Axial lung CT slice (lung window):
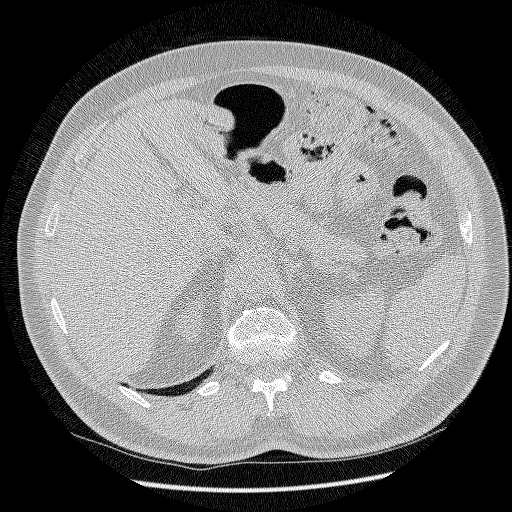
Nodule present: no